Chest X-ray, AP view. Patient: 34 years old, sex M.
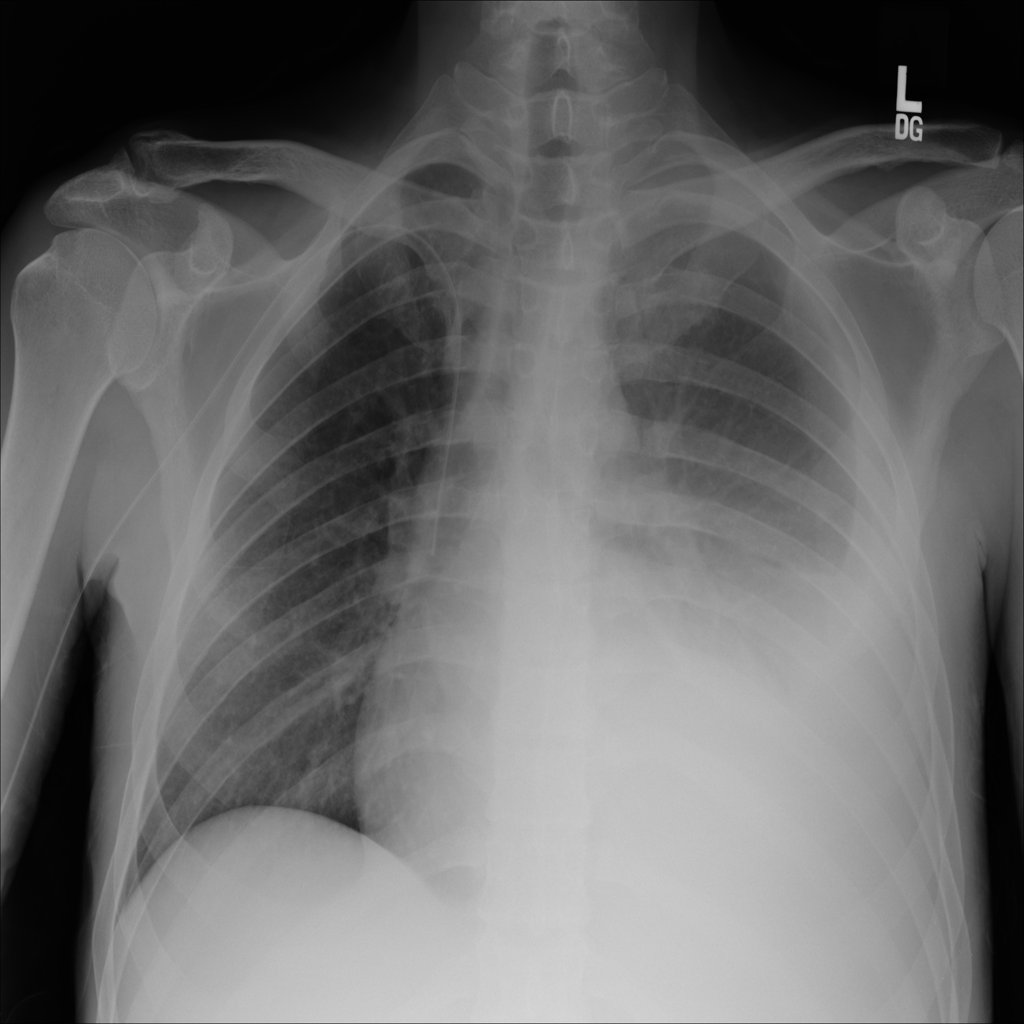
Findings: No Finding